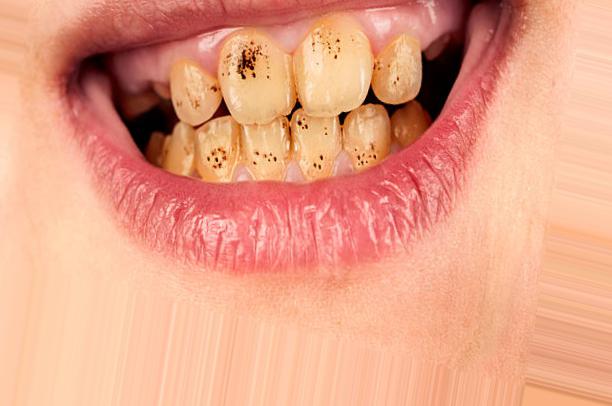
Condition: Tooth Discoloration